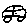
Label: car